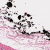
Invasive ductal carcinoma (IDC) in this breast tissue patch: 0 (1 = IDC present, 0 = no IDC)